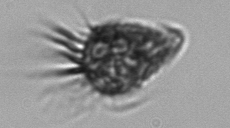
Label: Ciliophora